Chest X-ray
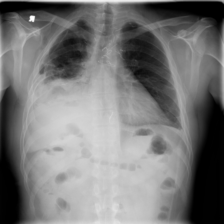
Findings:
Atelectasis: negative
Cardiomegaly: negative
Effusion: negative
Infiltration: negative
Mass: negative
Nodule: negative
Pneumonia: negative
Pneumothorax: negative
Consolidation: negative
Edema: negative
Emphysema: negative
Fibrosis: negative
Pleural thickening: negative
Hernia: negative